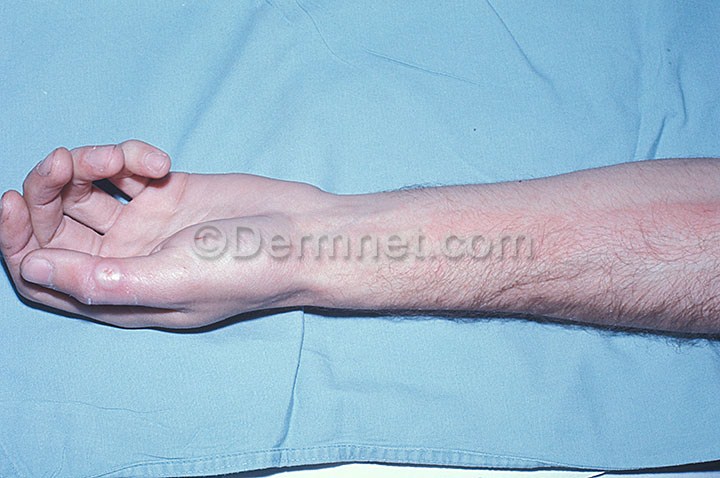
Disease: Warts Molluscum and other Viral Infections